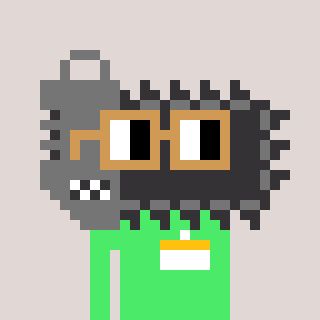
a pixel art character with square brown glasses, a chainsaw-shaped head and a teal-colored body on a warm background